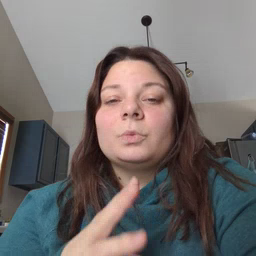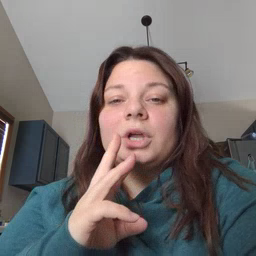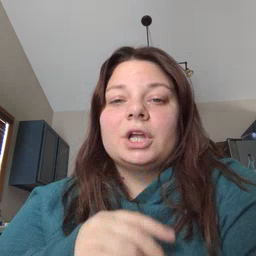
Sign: water